Question: I have a table structure as follows..

and here is sample data...
'''
tblTeam
----------------------------------
Name TeamID
Royal Challengers Bangalore 1
Chennai Super Kings 2
Delhi Daredevils 3
Sunrisers Hyderabad 4
Kolkata Knight Riders 5
Mumbai Indians 6
Kings XI Punjab 7
Rajasthan Royals 8
Deccan Chargers 9
Kochi Tuskers Kerala 10
Pune Warriors 11
------------------------------------------------
tblSchedule
------------------------------------------------
ScheduleID DateTime Team_1 Team_2 VenuID
1 4/18/08 8:00 PM 1 5 6
2 4/19/08 5:00 PM 2 7 9
3 4/19/08 8:30 PM 3 8 4
4 4/20/08 4:30 PM 5 9 1
5 4/20/08 8:00 PM 1 6 5
6 4/21/08 8:00 PM 8 7 27
7 4/22/08 8:00 PM 3 9 10
8 4/23/08 8:00 PM 2 6 2
9 4/24/08 8:00 PM 8 9 10
10 4/25/08 8:00 PM 6 7 9
11 4/26/08 4:00 PM 5 2 2
12 4/26/08 8:00 PM 1 8 6
-----------------------------------------------
'''
The yellow key in the pic denote primary key and blue one foreign key.
and my requirement is like this....
'''
DateTime Team-1 Team-2
Apr 8, 2015 8:00:00 PM Kolkata Knight Riders Mumbai Indians
'''
Please help to get that o/p...
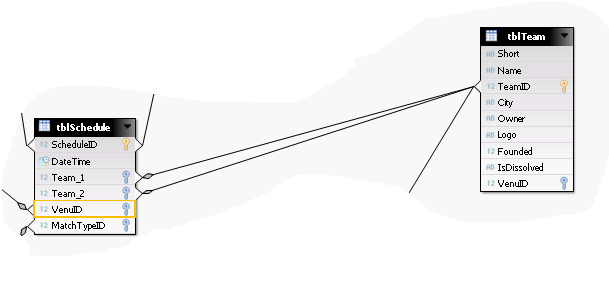
Answer: Join 'tblTeam' twice with different alias names (T1 & T2):
'''
SELECT ScheduleID,DateTime,T1.Name as [Team-1],T2.Name as [Team-2]
FROM tblSchedule S JOIN
tblTeam T1 ON S.Team_1=T1.TeamID JOIN
tblTeam T2 ON S.Team_2=T2.TeamID
ORDER BY S.ScheduleID
'''
Sample Result:
'''
ScheduleID DateTime Team-1 Team-2
----------------------------------------------------------------------------------------
1 April, 18 2008 20:00:00 Royal Challengers Bangalore Kolkata Knight Riders
2 April, 19 2008 17:00:00 Chennai Super Kings Kings XI Punjab
3 April, 19 2008 20:30:00 Delhi Daredevils Rajasthan Royals
4 April, 20 2008 16:30:00 Kolkata Knight Riders Deccan Chargers
5 April, 20 2008 20:00:00 Royal Challengers Bangalore Mumbai Indians
'''
Sample result in <URL>